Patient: sex F, age 61
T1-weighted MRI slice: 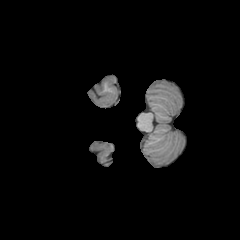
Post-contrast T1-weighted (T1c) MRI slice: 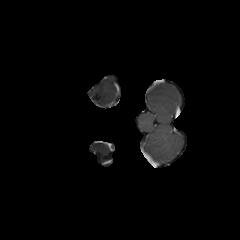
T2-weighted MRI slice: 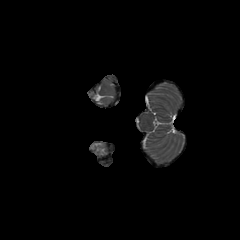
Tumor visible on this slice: no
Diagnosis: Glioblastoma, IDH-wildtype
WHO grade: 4